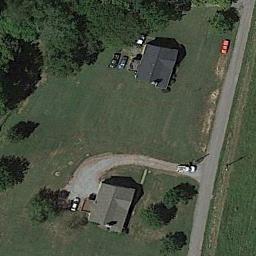
Label: residential